Interaction volume radius: 5 \u00c5
Interaction volume height: 20 \u00c5
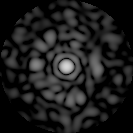
Disorder parameter: 0.8346